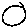
Label: triangle